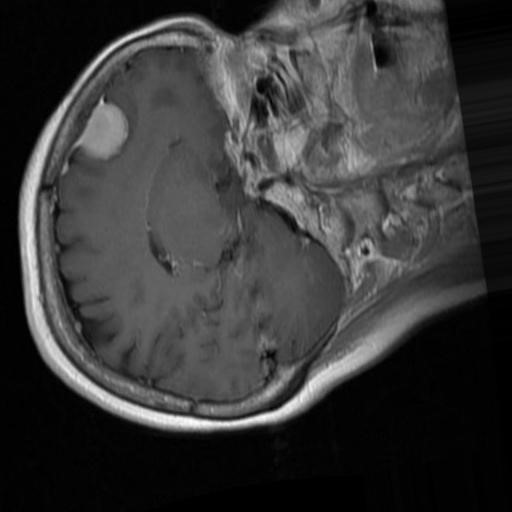
Label: brain_menin